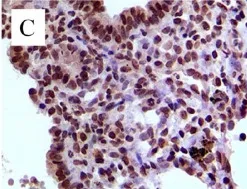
Immunohistochemical analyses for p110delta, CD3, and CD20. 2. Significantly increased.
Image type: pathology (immunostaining)